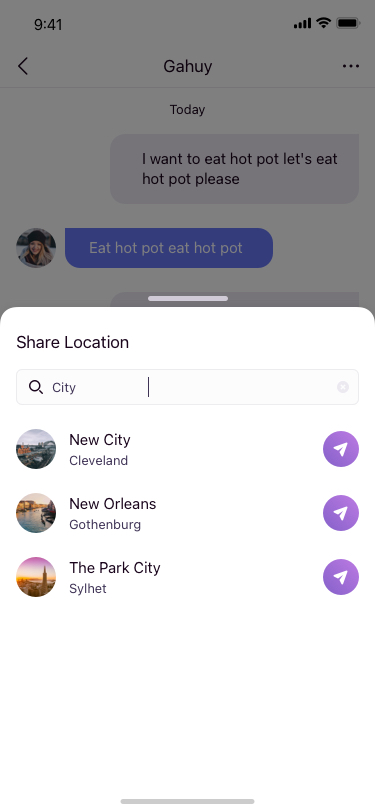
Text in this UI design:
I want to eat hot pot let's eat hot pot please
I want to eat hot pot let's eat hot pot please
Eat hot pot eat hot pot
Eat hot pot eat hot pot
Today
Share Location